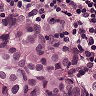
Metastatic tissue present: yes